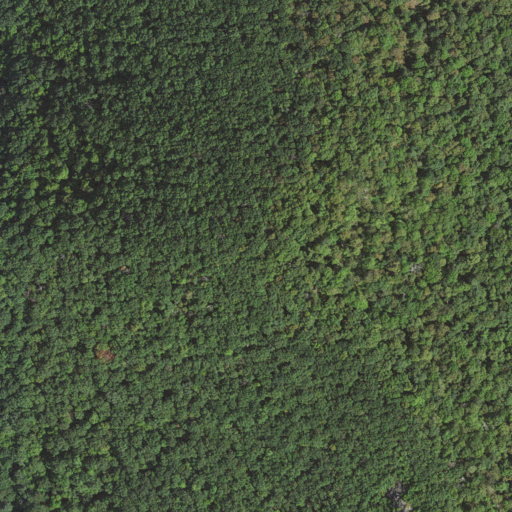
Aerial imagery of mountain in North Carolina named Paddy Mountain containing deciduous forest and mixed forest